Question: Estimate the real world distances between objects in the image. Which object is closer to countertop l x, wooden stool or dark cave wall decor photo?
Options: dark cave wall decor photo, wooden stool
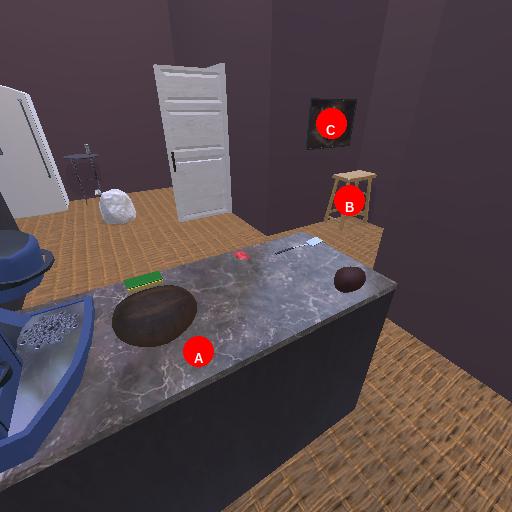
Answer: dark cave wall decor photo